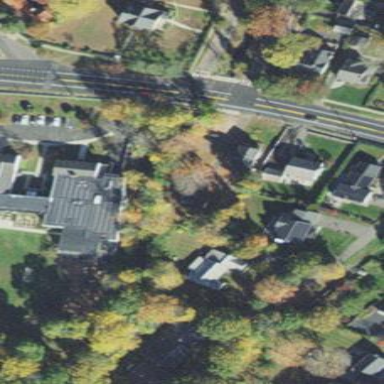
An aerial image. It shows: School building.